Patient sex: F
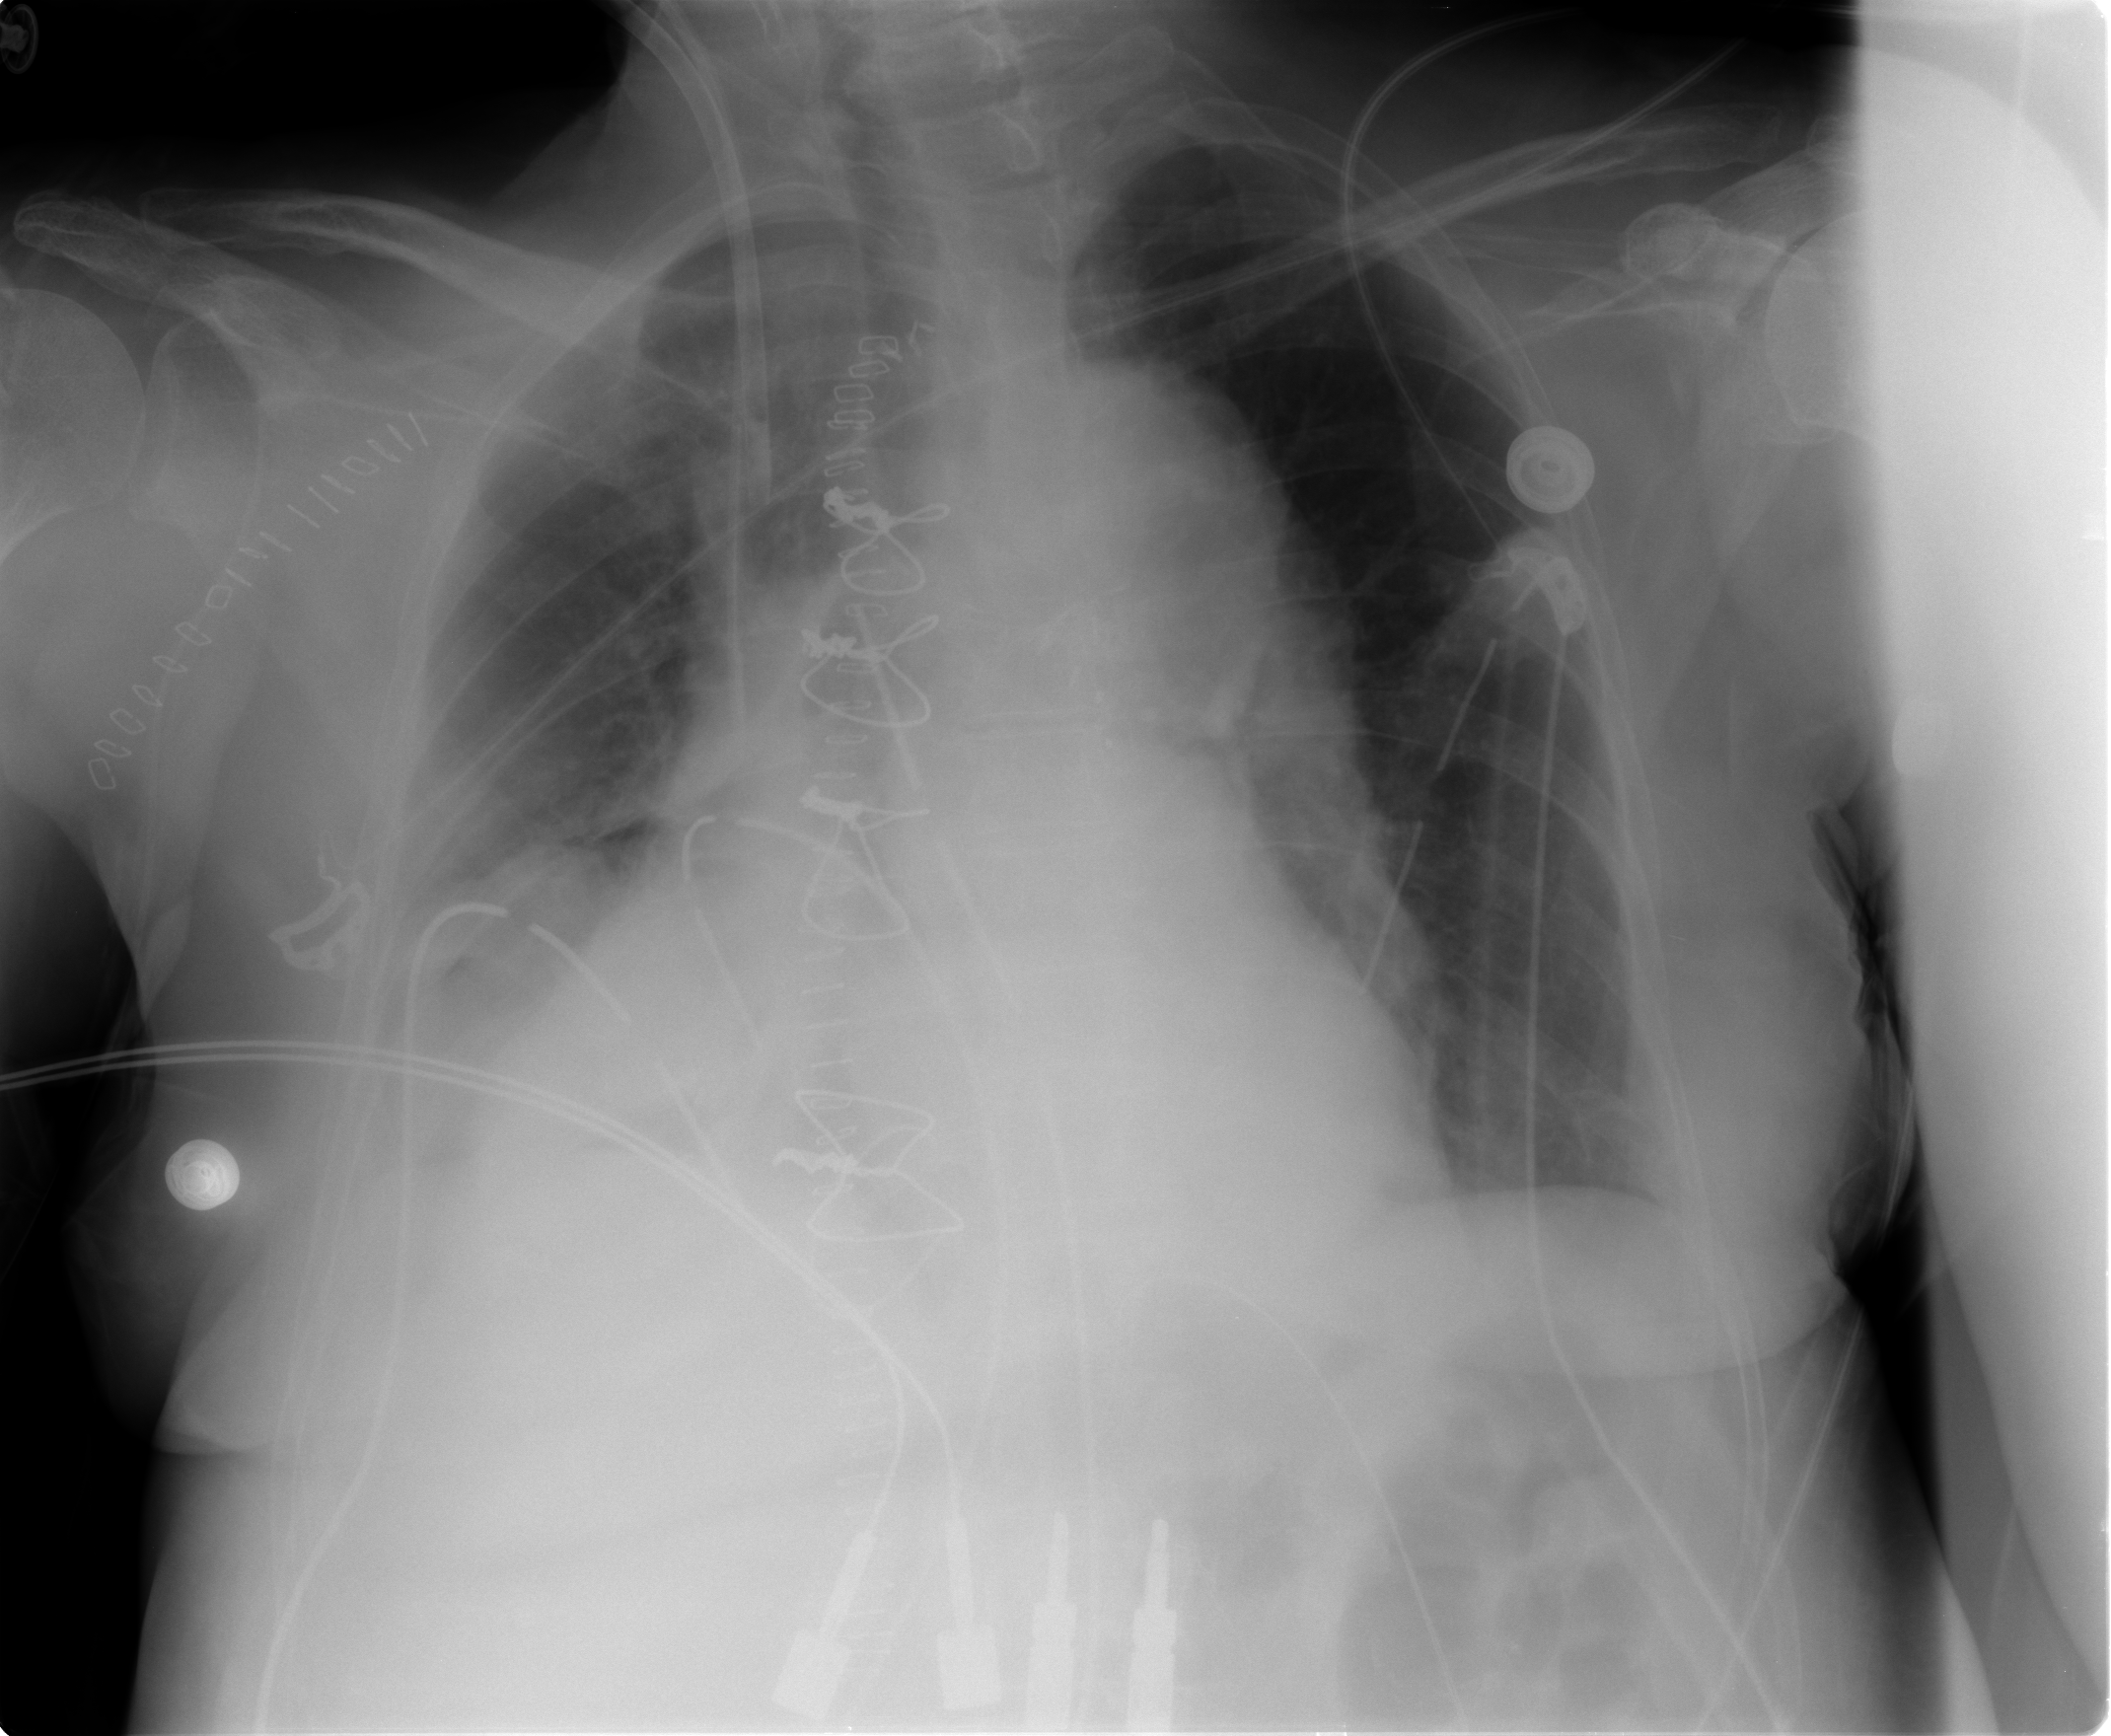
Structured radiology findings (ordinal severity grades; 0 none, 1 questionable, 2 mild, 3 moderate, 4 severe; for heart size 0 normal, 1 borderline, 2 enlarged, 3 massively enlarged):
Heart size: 2
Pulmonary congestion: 0
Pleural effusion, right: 2
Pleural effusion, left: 0
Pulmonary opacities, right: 1
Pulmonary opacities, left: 0
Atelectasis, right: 2
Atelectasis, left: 0